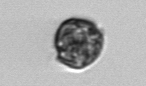
Label: Dinophyceae